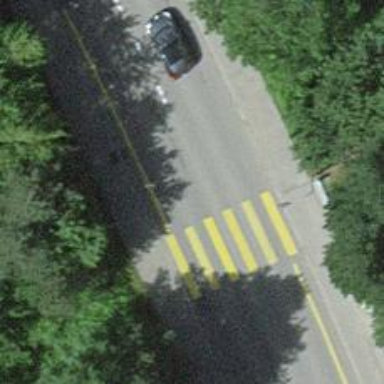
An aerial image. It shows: Uncontrolled zebra crossing on the road.